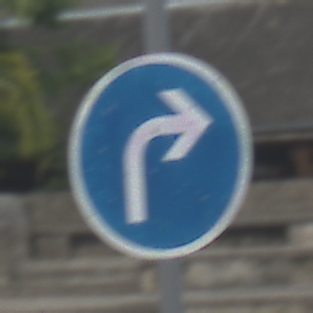
Verkehrszeichen: VorgeschriebeneFahrtrichtungRechts
Umgebung: Outdoor, Suburban
Tageszeit: MorningAfternoon
Wetter: PartlyCloudy
Licht: Natural
Jahreszeit: NotSpecified
Kontrast: LowContrast